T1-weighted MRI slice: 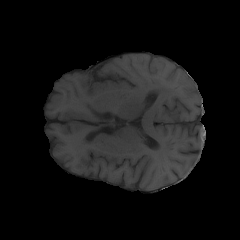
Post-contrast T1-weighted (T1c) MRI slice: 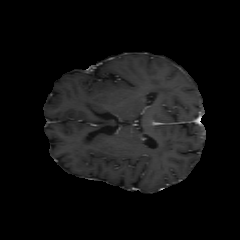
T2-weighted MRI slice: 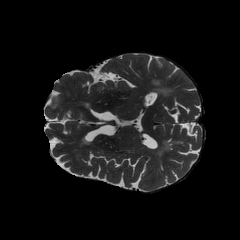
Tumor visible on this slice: no